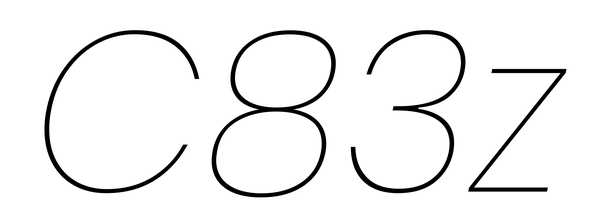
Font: Poppins-ThinItalic